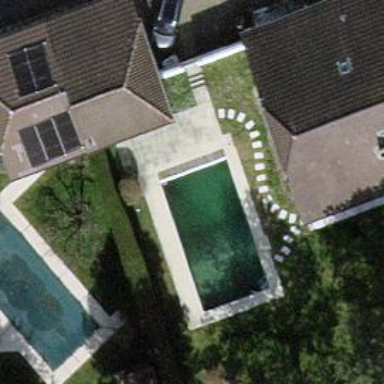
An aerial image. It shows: Swimming pool located in leisure land.